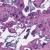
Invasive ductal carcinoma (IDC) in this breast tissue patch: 0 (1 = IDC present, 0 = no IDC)